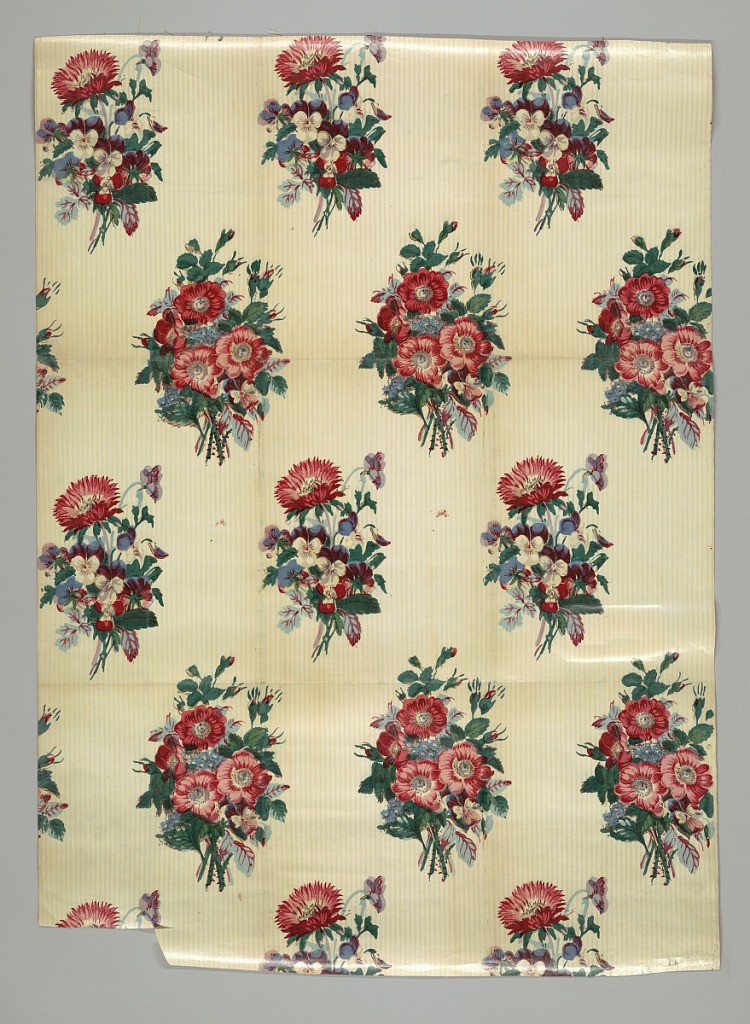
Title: Textile
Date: late 19th century
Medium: cotton Technique: printed on plain weave, glazed
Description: Bouquets of pansies and asters in polychrome on an off-white ground with narrow stripes.